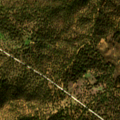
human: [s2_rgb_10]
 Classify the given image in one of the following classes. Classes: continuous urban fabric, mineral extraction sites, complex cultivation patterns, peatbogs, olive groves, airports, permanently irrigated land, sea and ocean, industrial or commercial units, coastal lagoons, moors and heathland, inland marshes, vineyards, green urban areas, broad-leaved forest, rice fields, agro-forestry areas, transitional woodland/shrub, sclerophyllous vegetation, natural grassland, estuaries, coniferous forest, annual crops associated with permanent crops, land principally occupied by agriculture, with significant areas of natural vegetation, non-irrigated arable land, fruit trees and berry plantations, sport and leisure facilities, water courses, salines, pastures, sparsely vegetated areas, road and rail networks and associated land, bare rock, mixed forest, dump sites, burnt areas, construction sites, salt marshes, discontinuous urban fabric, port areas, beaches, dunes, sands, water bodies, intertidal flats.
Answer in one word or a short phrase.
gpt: agro-forestry areas